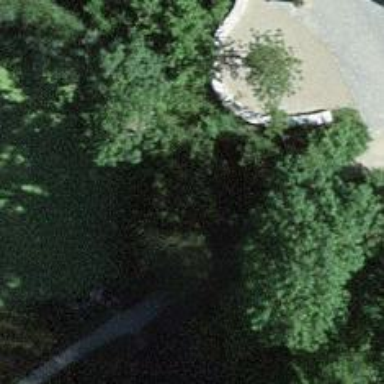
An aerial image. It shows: Path on bridge.